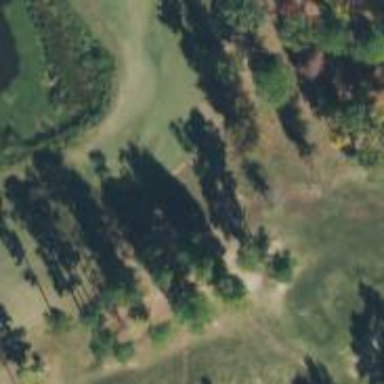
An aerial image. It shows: View of golf hole.